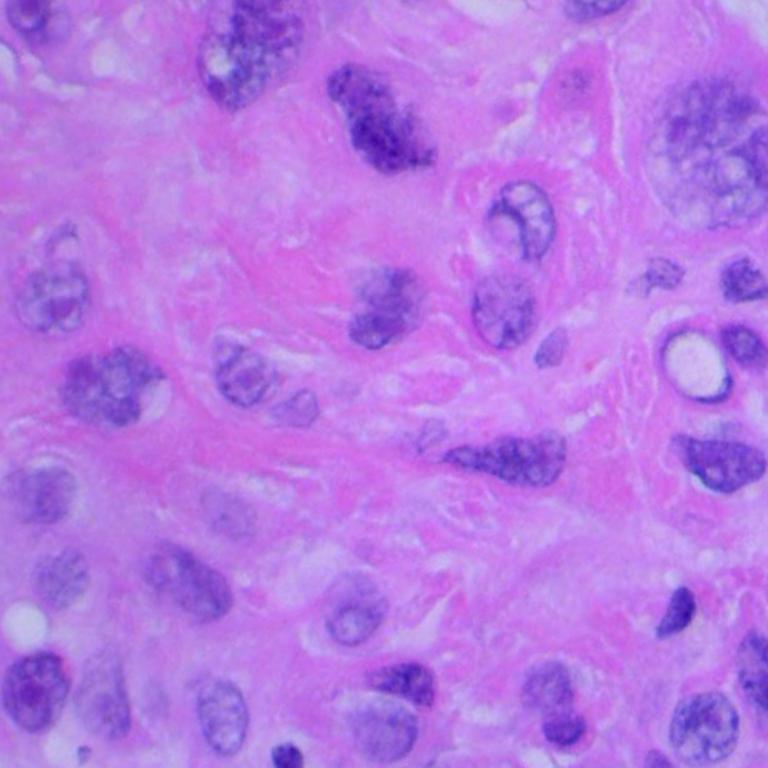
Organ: lung
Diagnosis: squamous carcinomas